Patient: sex F, age 67
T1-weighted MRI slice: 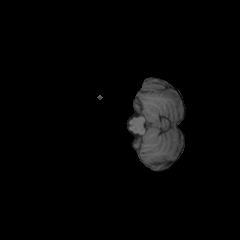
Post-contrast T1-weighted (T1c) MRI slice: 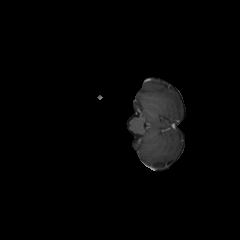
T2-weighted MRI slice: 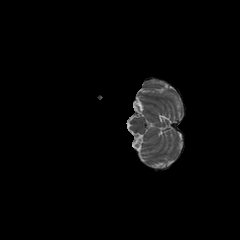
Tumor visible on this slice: no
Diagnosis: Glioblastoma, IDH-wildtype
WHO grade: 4